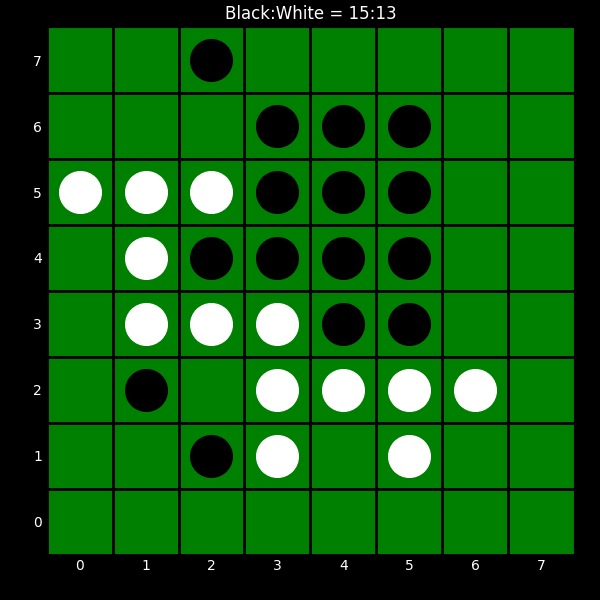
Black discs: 15
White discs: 13